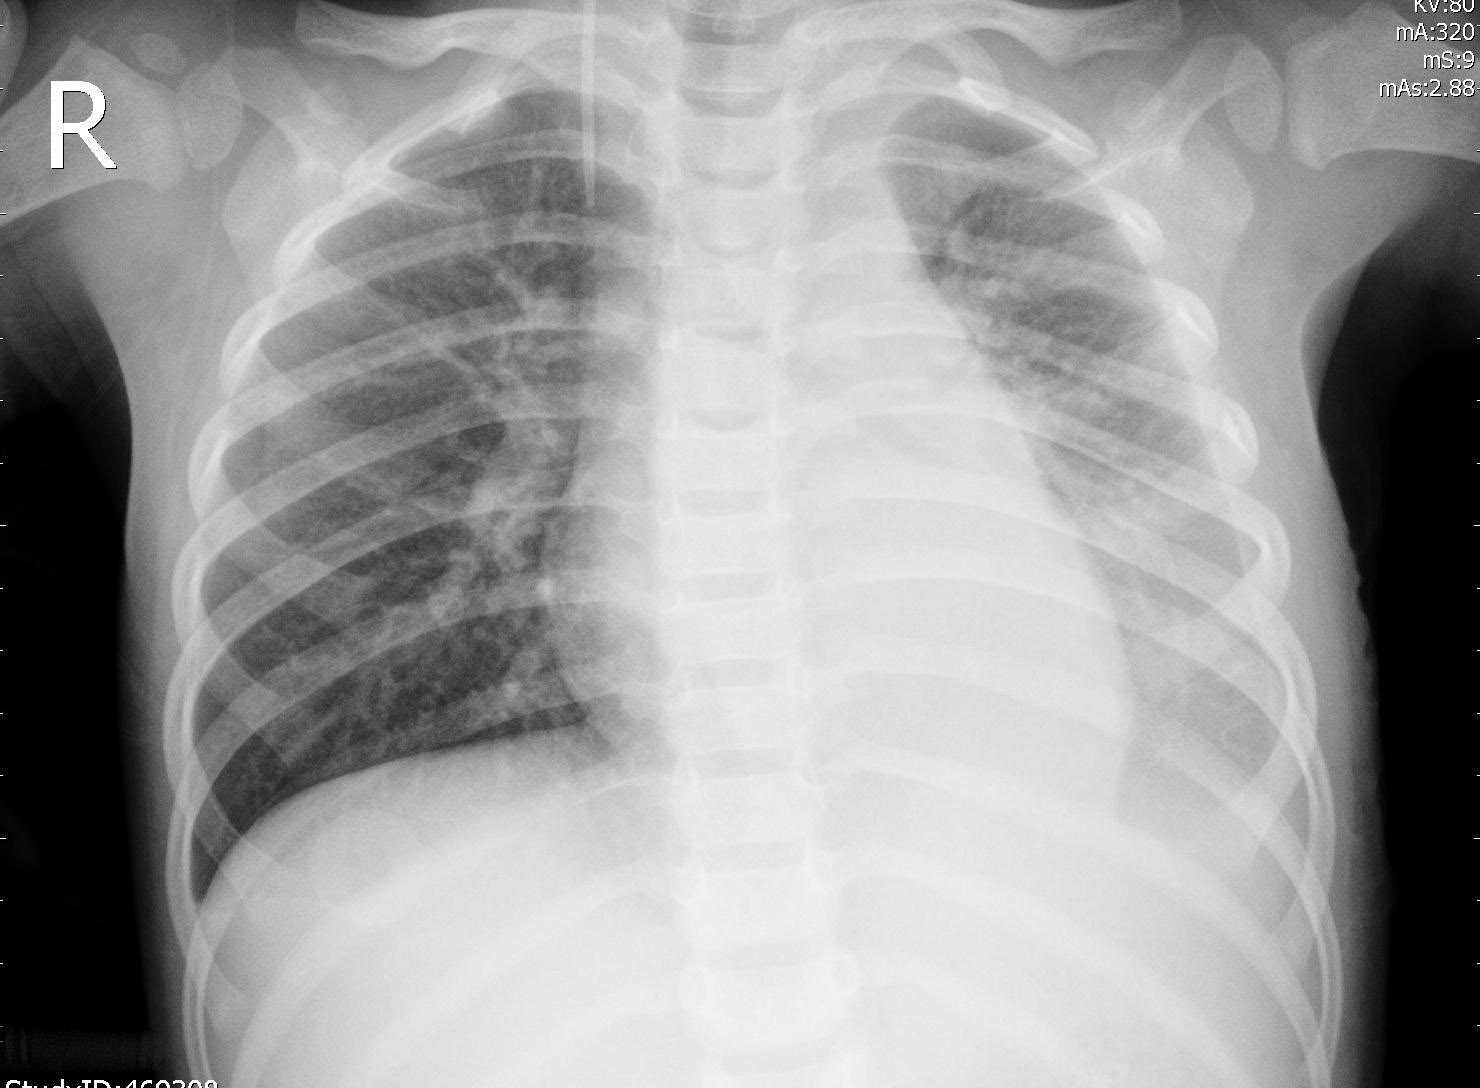
Diagnosis: PNEUMONIA